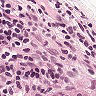
Metastatic tissue present: yes